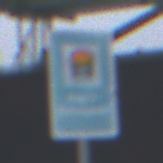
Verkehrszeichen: Wasserschutzgebiet
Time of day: MorningAfternoon
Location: Outdoor (Suburban)
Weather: Overcast
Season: NotSpecified
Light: Natural